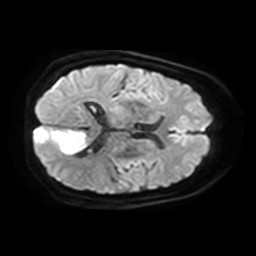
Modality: TRACE
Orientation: axial
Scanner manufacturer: philips
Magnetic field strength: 3 T
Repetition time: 3.724 s
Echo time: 0.05992 s